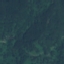
Label: Forest